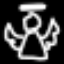
Label: angel